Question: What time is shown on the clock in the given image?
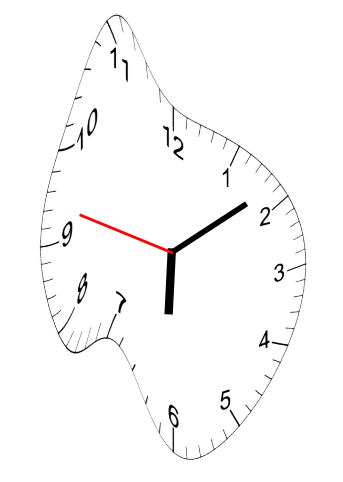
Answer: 06:08:47